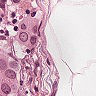
Metastatic tissue present: yes